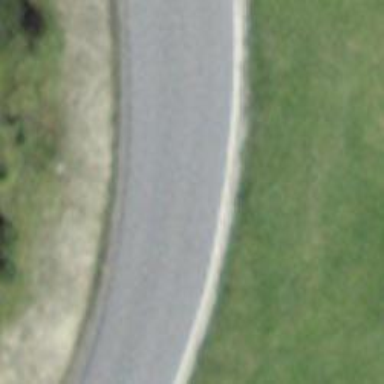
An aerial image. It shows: Paved tertiary road.